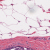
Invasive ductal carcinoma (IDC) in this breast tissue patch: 0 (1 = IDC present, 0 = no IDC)